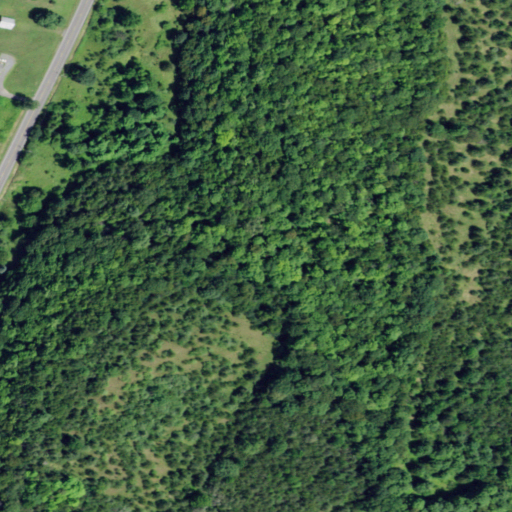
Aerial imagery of mountain in New York named Becraft Hills containing deciduous forest, mixed forest, evergreen forest, low intensity development, pasture, medium intensity development, and open development